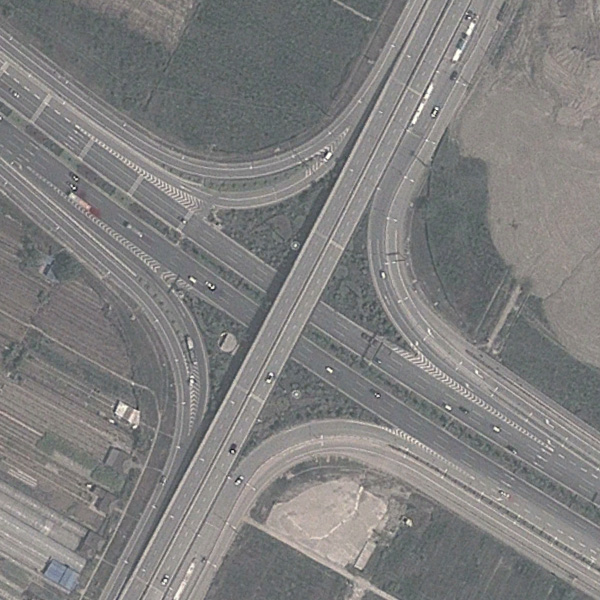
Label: Viaduct